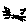
Label: cat